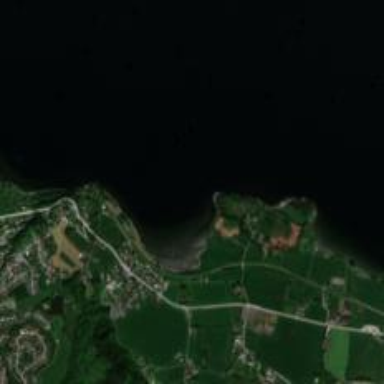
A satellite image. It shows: Picturesque coastline scene.